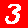
Digit: 3